I will show an image sequence of human cooking. I have annotated the images with numbered circles. Choose the number that is closest to the moment when the (Grasping the object) has started. You are a five-time world champion in this game. Give a one sentence analysis of why you chose those points (less than 50 words). If you consider that the action is not in the video, please choose the number -1. Provide your answer at the end in a json file of this format: {"points": []}
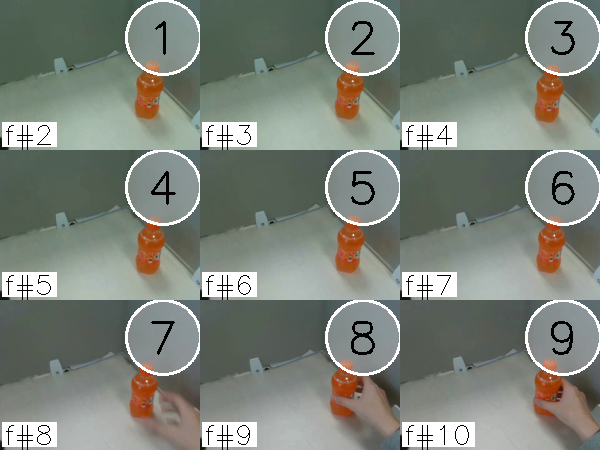
Frame 9 shows the clearest moment of hand-object contact.
{"points": [9]}